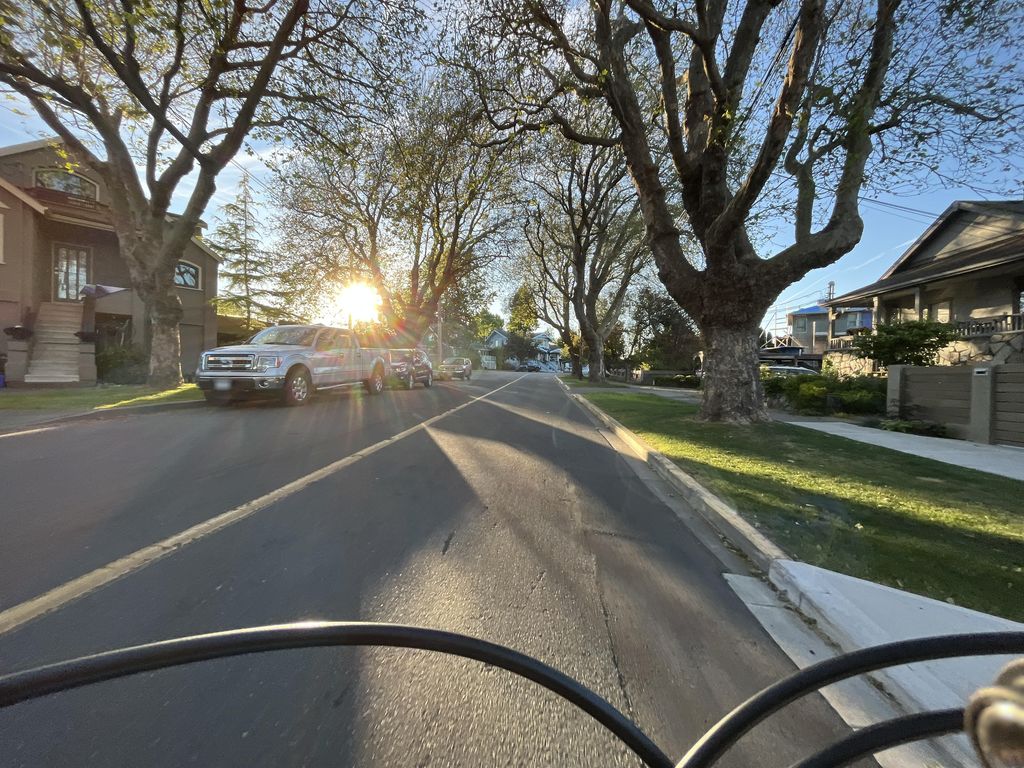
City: victoria